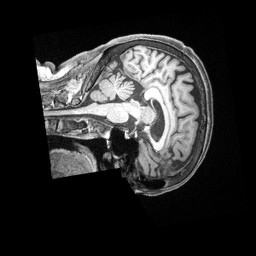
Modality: T1w
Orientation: sagittal
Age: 77
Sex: female
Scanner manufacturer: siemens
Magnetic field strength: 3 T
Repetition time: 2.5 s
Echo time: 0.00222 s